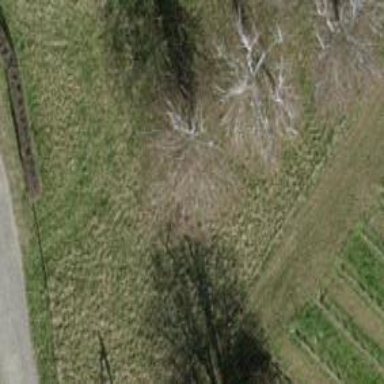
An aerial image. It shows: Beautiful tree in nature.